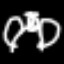
Label: angel